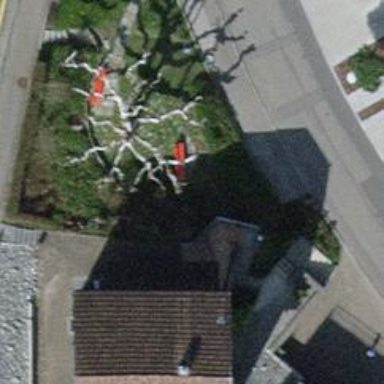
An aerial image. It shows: Red bench.